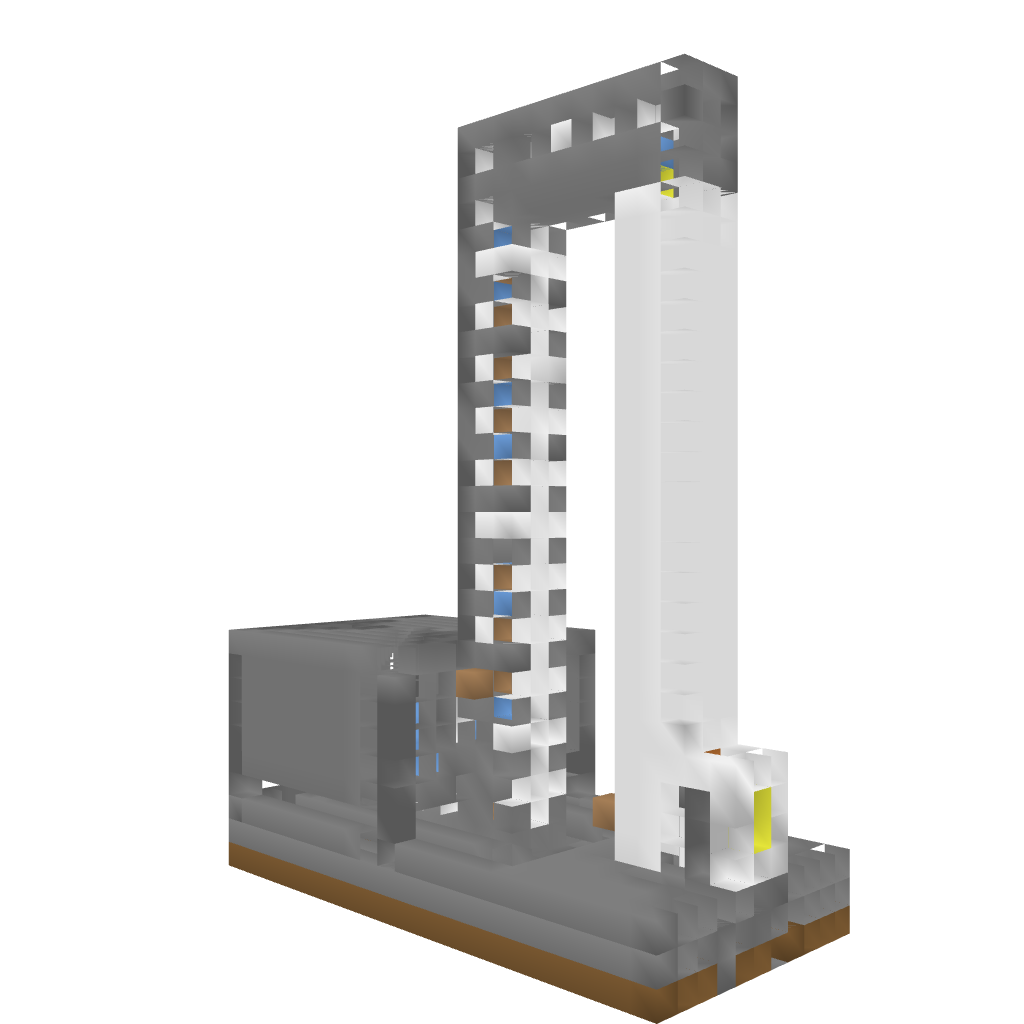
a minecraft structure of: Monsters/XP Trap bad low quality